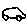
Label: car